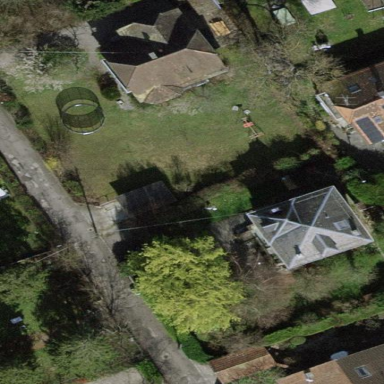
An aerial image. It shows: Garden surrounded by fence.